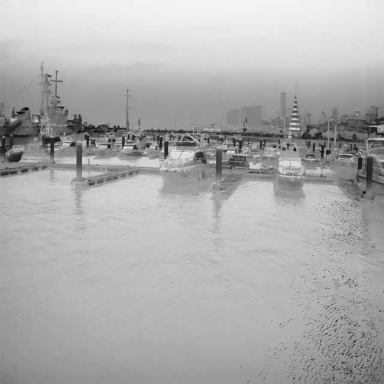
There are ten objects shown in the infrared image, including eight canoes, and two sailboats.